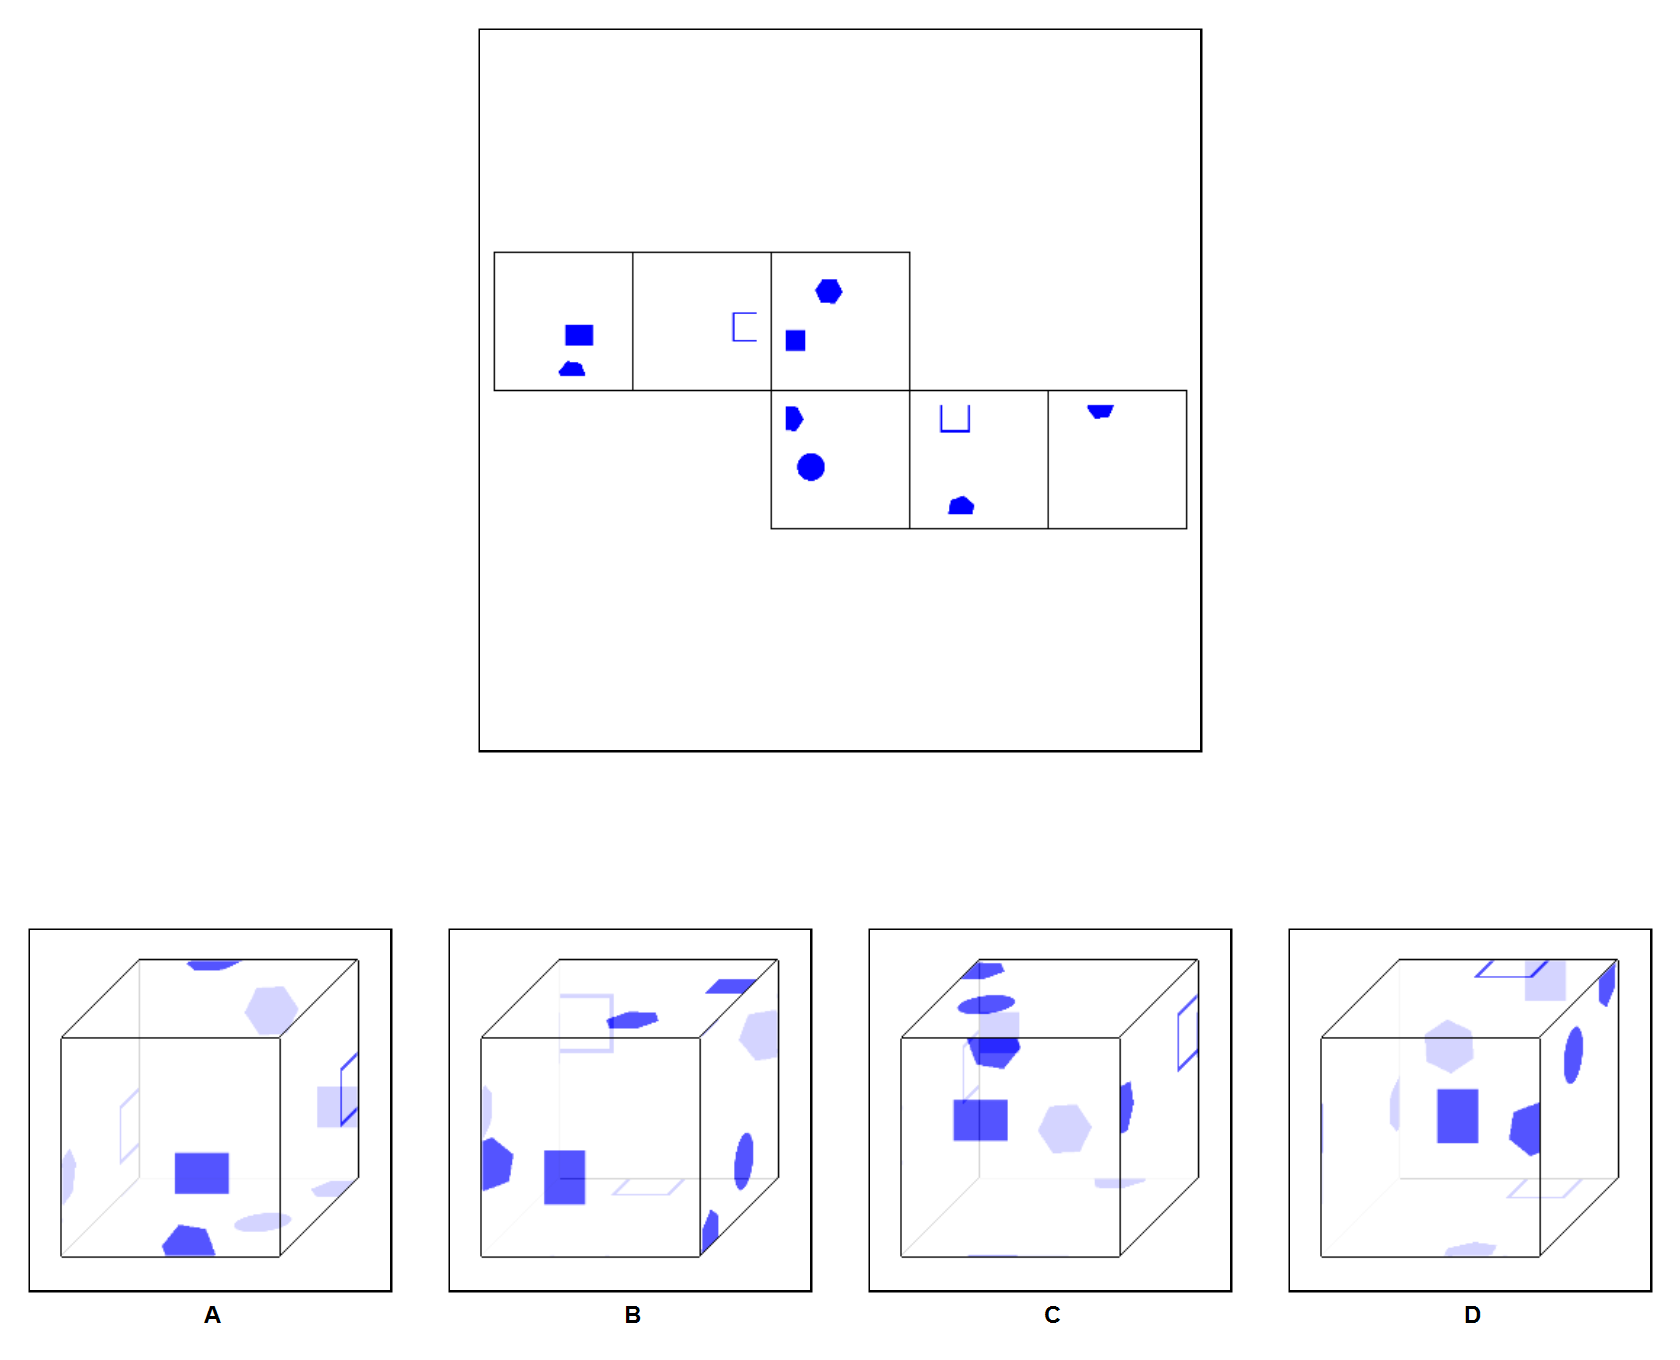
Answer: B